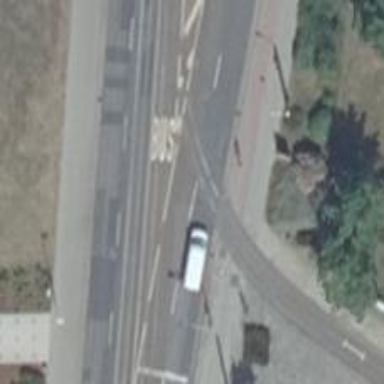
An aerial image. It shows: Railway crossing with traffic signals and lights.